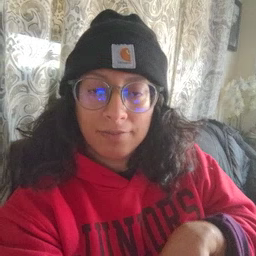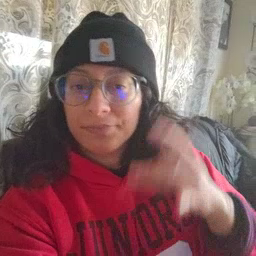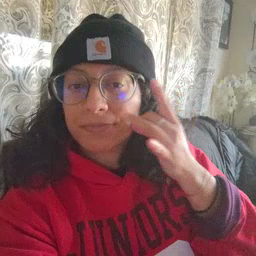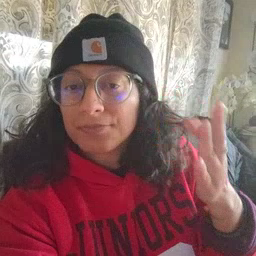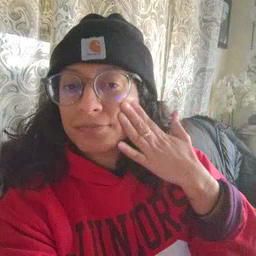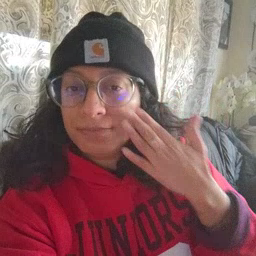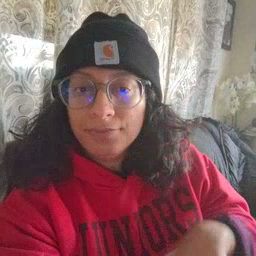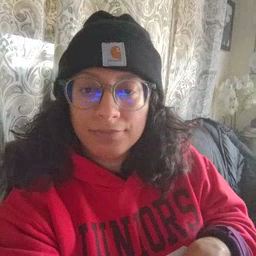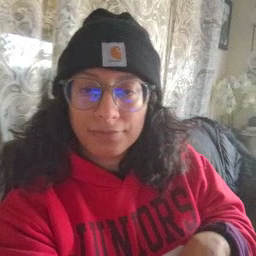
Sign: bee